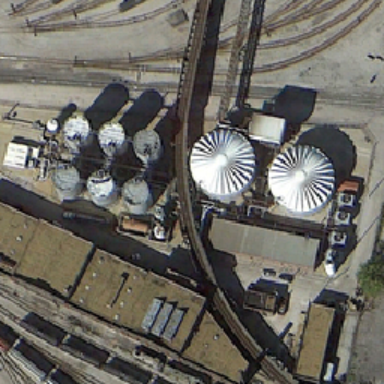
Umbrellas for tanks beside six cylindrical tanks .